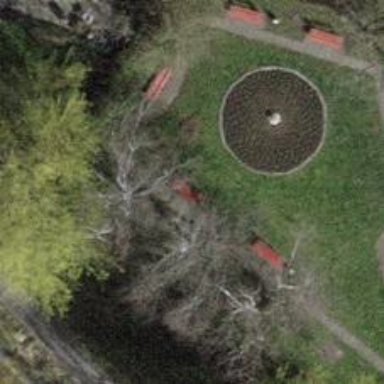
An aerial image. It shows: Red bench.